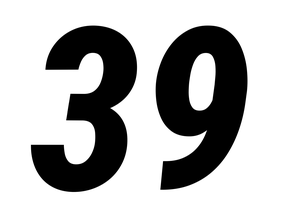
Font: Roboto-Italic_Condensed_ExtraBold_Italic